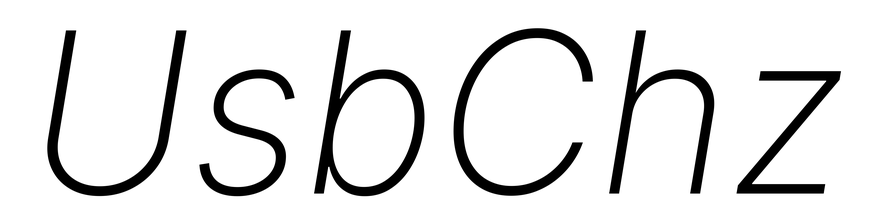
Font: Inter-Italic_ExtraLight_Italic